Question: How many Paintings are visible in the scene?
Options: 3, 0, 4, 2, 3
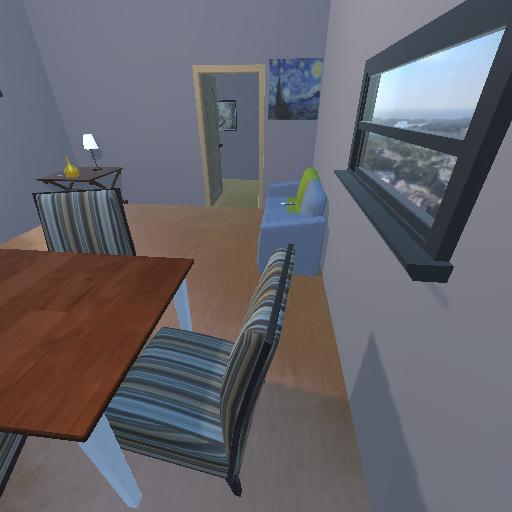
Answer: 3